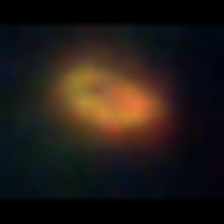
Taxon: Unknown_phyto
Group: Unknown